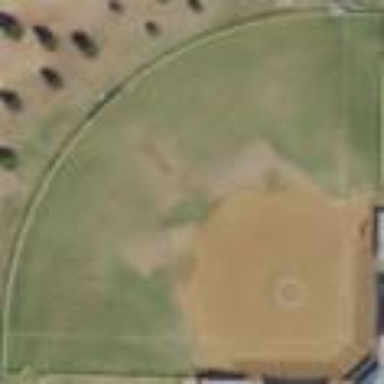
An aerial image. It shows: Baseball pitch for leisure and sports activities.